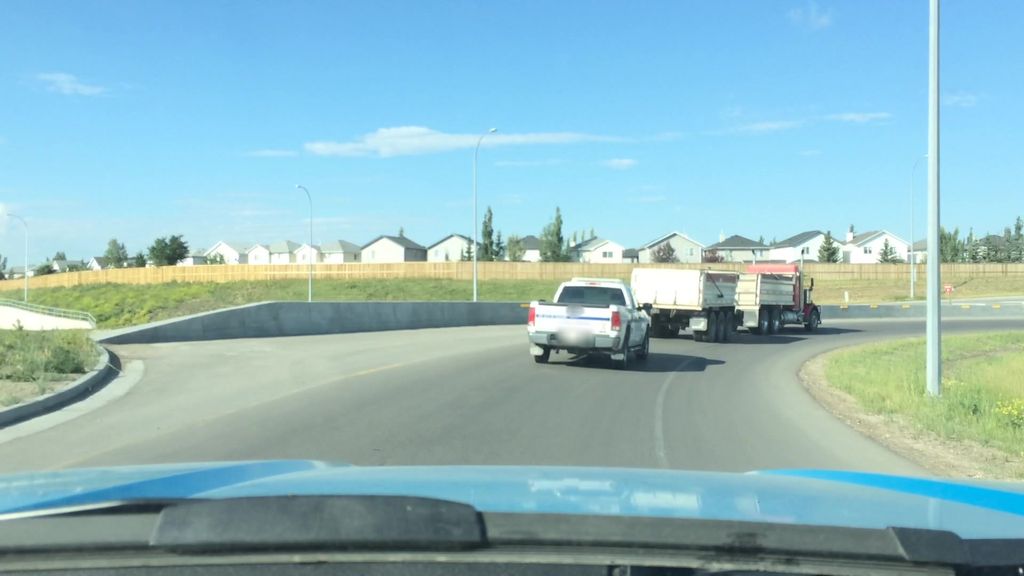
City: calgary